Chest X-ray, AP view. Patient: 55 years old, sex F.
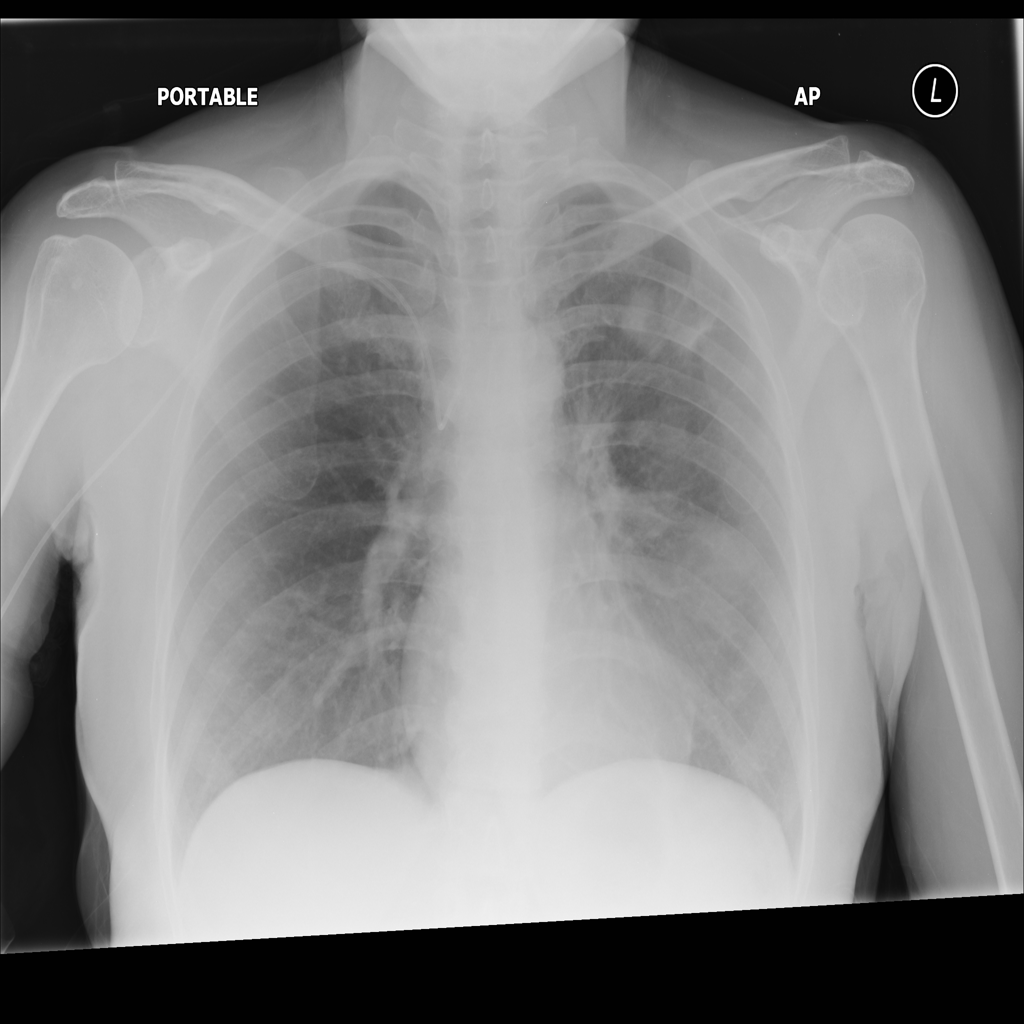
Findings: Nodule